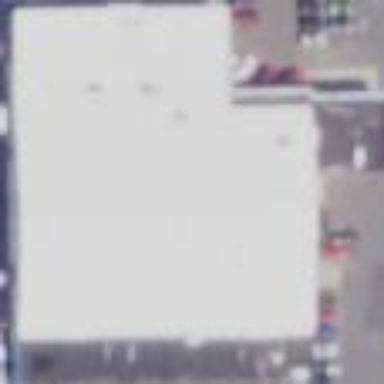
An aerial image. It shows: Building that houses car shop.